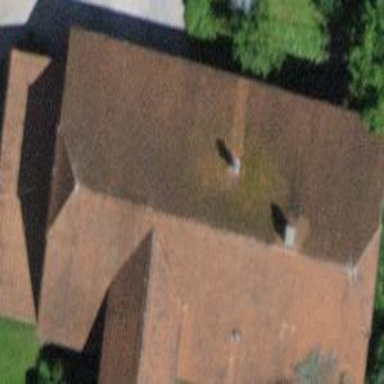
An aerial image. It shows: Farm building.